Interaction volume radius: 10 \u00c5
Interaction volume height: 15 \u00c5
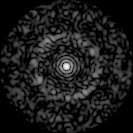
Disorder parameter: 0.8397